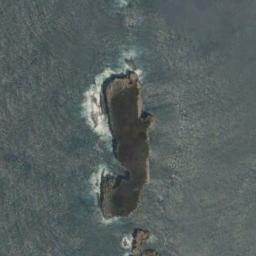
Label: island